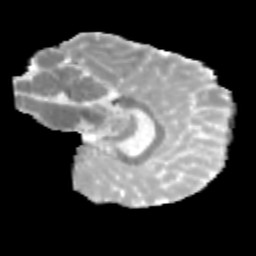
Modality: MD
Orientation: sagittal
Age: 10
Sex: male
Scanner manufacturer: siemens
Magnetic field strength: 3 T
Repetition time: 3.8 s
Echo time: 0.07 s